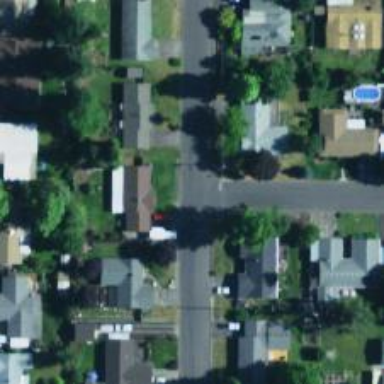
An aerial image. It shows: Residential road with sidewalk on the left.